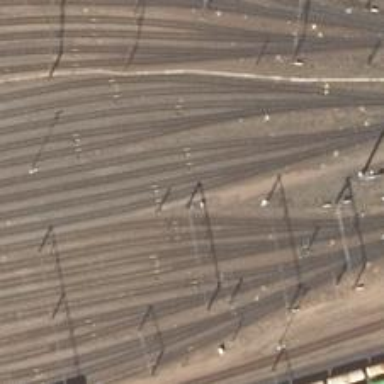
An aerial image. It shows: Railway signal.